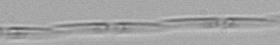
Label: Pseudo-nitzschia